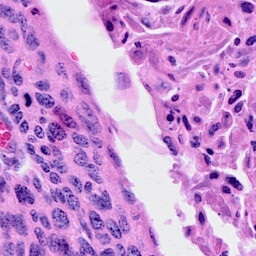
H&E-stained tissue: Cervix